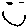
Label: smiley face